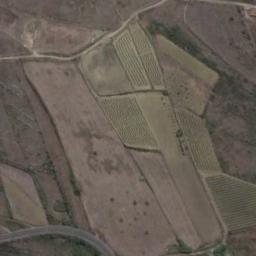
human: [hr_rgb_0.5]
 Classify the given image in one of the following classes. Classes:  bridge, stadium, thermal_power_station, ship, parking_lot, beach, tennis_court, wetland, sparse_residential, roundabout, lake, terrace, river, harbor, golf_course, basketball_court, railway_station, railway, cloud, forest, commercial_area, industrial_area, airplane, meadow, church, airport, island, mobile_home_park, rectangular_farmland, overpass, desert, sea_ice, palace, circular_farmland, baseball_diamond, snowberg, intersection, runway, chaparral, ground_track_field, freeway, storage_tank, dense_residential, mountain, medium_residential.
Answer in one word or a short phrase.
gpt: terrace